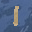
Label: 1